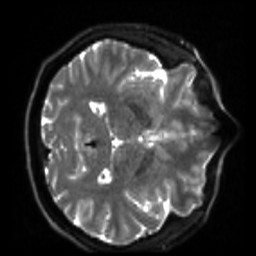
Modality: sbref
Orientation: axial
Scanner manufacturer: siemens
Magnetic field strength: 3 T
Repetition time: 4 s
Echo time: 0.0594 s